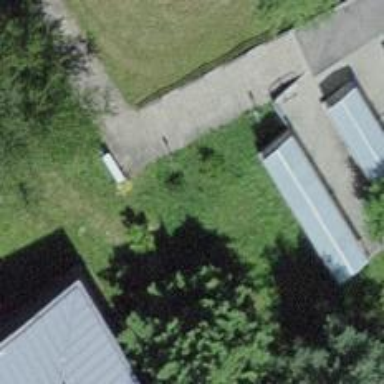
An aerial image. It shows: Set of steps on the road.